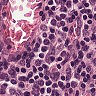
Metastatic tissue present: no